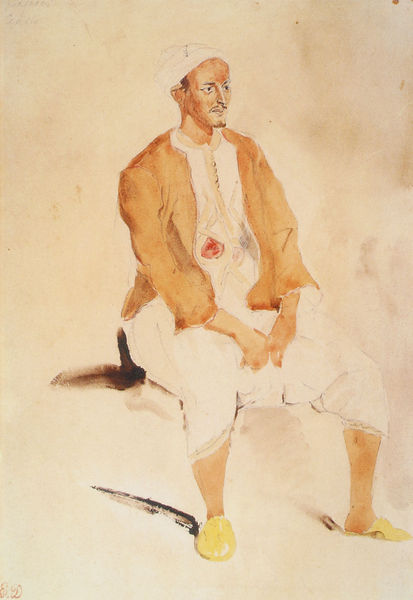
Titel: Ein Mann von Tangier, sitzend
Künstler: Eugène Delacroix
Institution: New York, Pierpont Morgan Library
Schlagwörter: gemälde, mann, schatten, umhang, weiß, aquarell, gelb, ocker, sitzen, braun, licht, nase, orange, zeichnung, blick, rot, haube, bart, hemd, hose, jacke, kappe, mütze, schnurrbart, augen, falten, hände, portrait, porträt, pose, sitzend, ohren, beine, füße, sitz, schuhe, kette, arbeiter, homme, manteau, marron, sandalen, warten, weste, blanc, waffe, fleck, pantoffel, halbprofil, assis, ombre, turban, hausschuhe, pantoffeln, pistole, beige, augen mund, pantalon, jack, tunesier, marokaner, marokkaner